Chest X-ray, PA view. Patient: 19 years old, sex M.
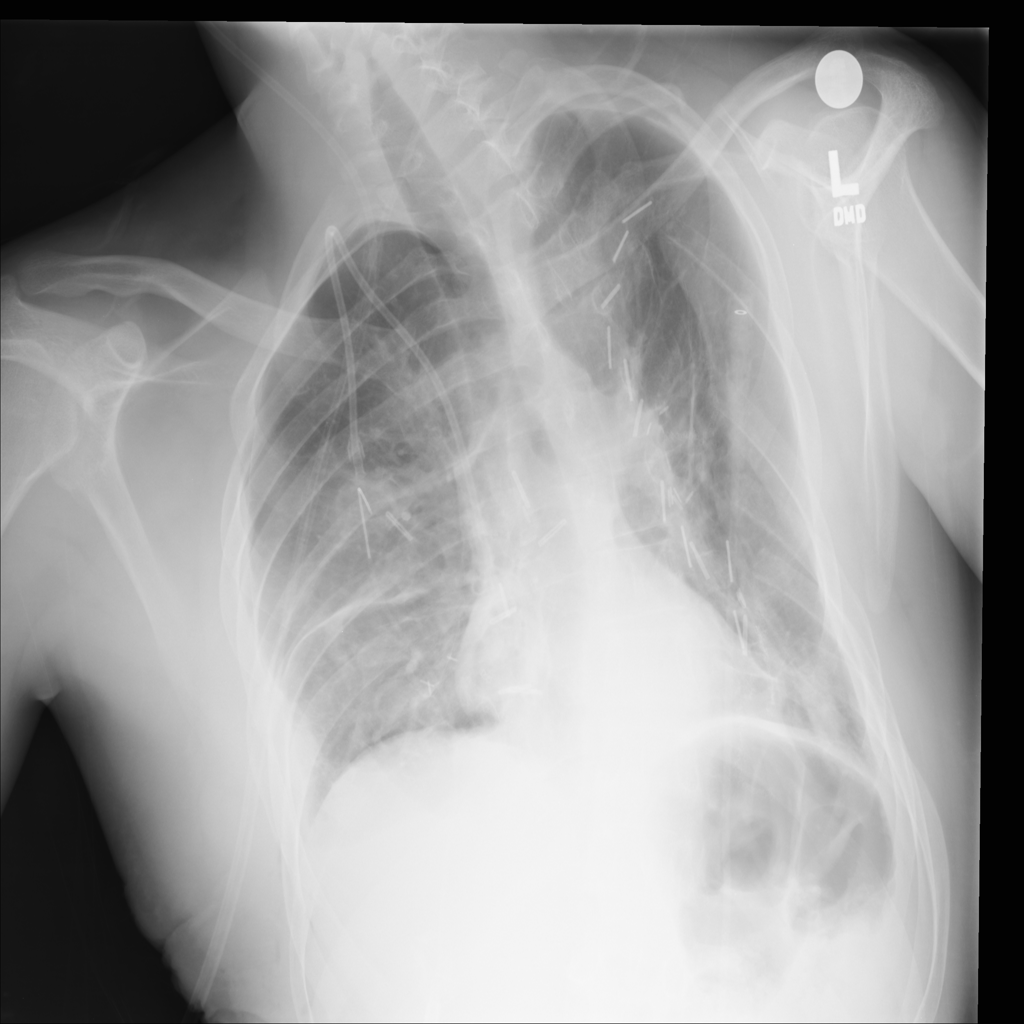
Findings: Pneumothorax